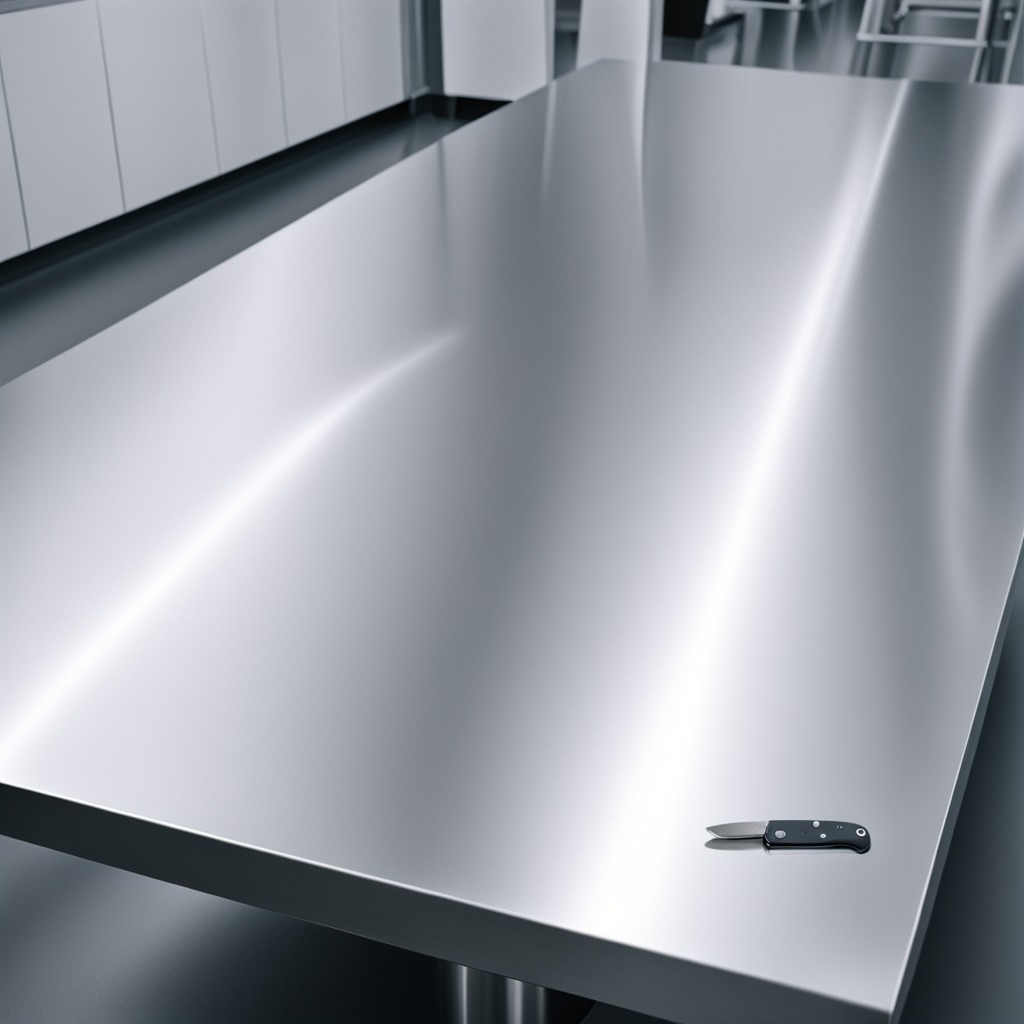
A utility knife is lying on a stainless steel table in a high-end prototyping lab.